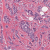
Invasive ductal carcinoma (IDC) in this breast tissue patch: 1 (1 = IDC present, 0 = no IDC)